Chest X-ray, AP view. Patient: 53 years old, sex M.
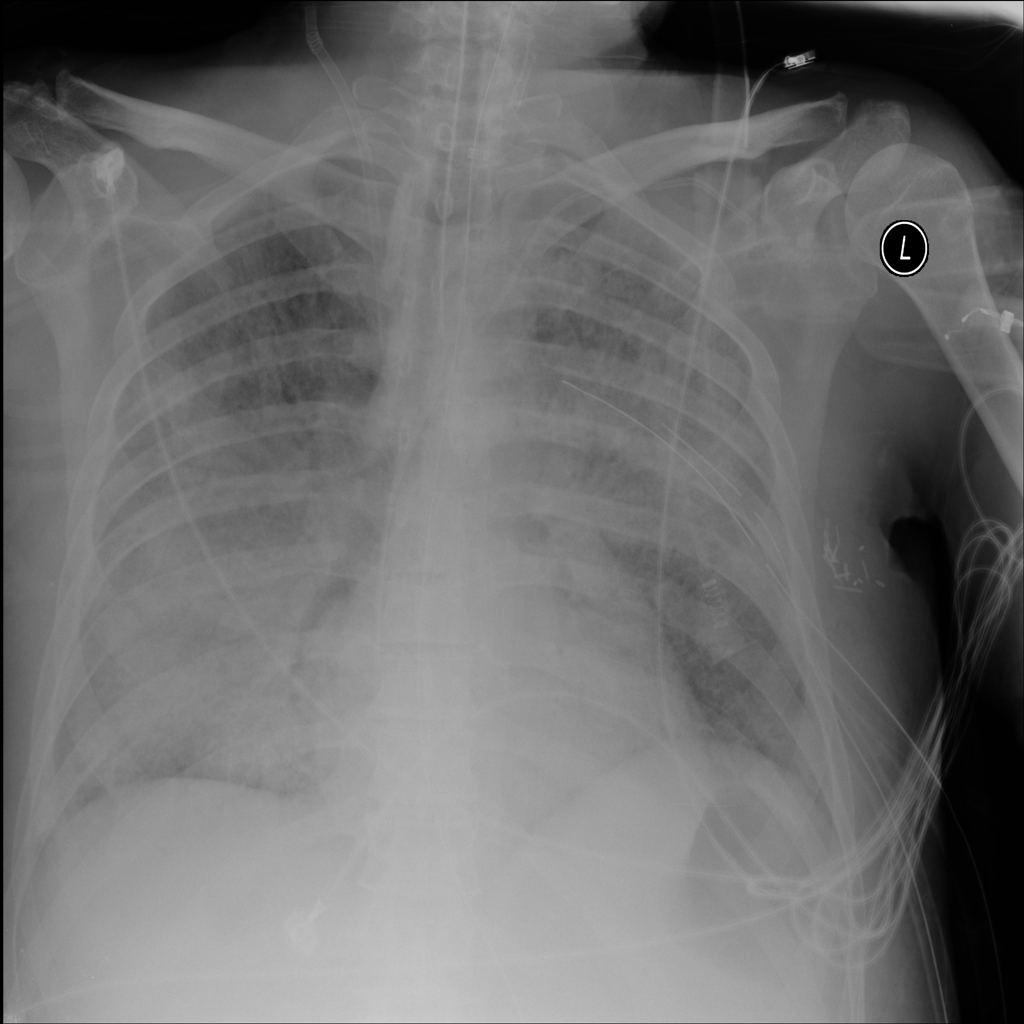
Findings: Emphysema, Infiltration